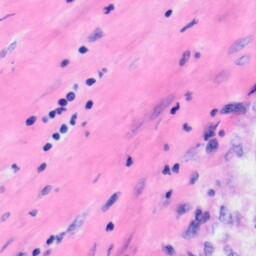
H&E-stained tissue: Liver